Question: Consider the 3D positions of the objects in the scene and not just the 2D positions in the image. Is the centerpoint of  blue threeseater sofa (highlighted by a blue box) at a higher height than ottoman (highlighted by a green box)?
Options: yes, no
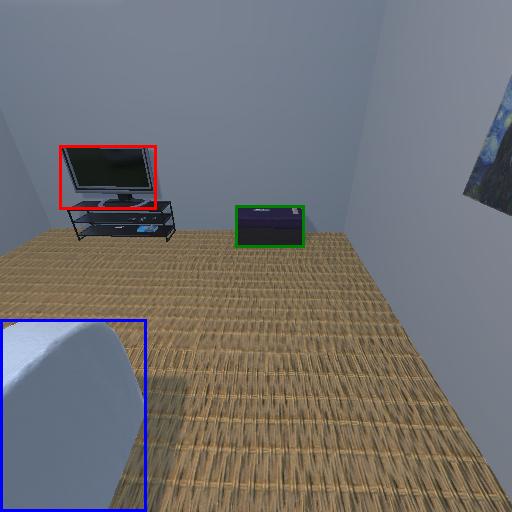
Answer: yes